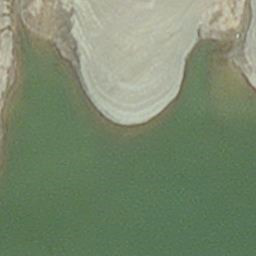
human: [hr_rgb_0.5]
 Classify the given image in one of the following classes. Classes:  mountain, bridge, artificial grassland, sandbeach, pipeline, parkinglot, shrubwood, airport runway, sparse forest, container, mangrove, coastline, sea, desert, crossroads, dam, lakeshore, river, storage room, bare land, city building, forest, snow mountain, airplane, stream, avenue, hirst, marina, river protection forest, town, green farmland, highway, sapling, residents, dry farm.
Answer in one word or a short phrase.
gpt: hirst